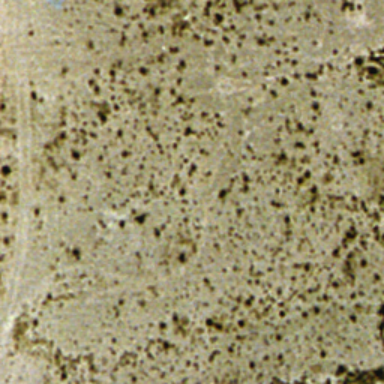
This is a chaparral .